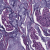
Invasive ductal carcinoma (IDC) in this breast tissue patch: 1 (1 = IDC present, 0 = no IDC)